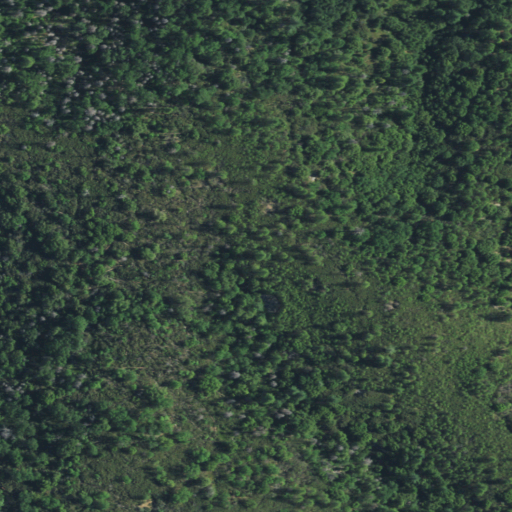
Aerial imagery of mountain in California named Frank Harris Point containing evergreen forest and shrub